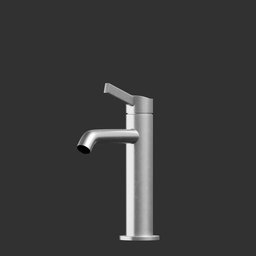
Label: appliances